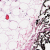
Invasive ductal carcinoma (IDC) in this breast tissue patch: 0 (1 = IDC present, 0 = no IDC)